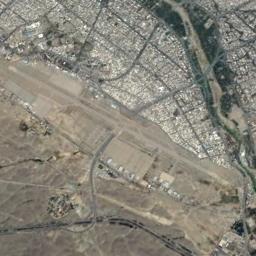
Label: airport